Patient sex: M
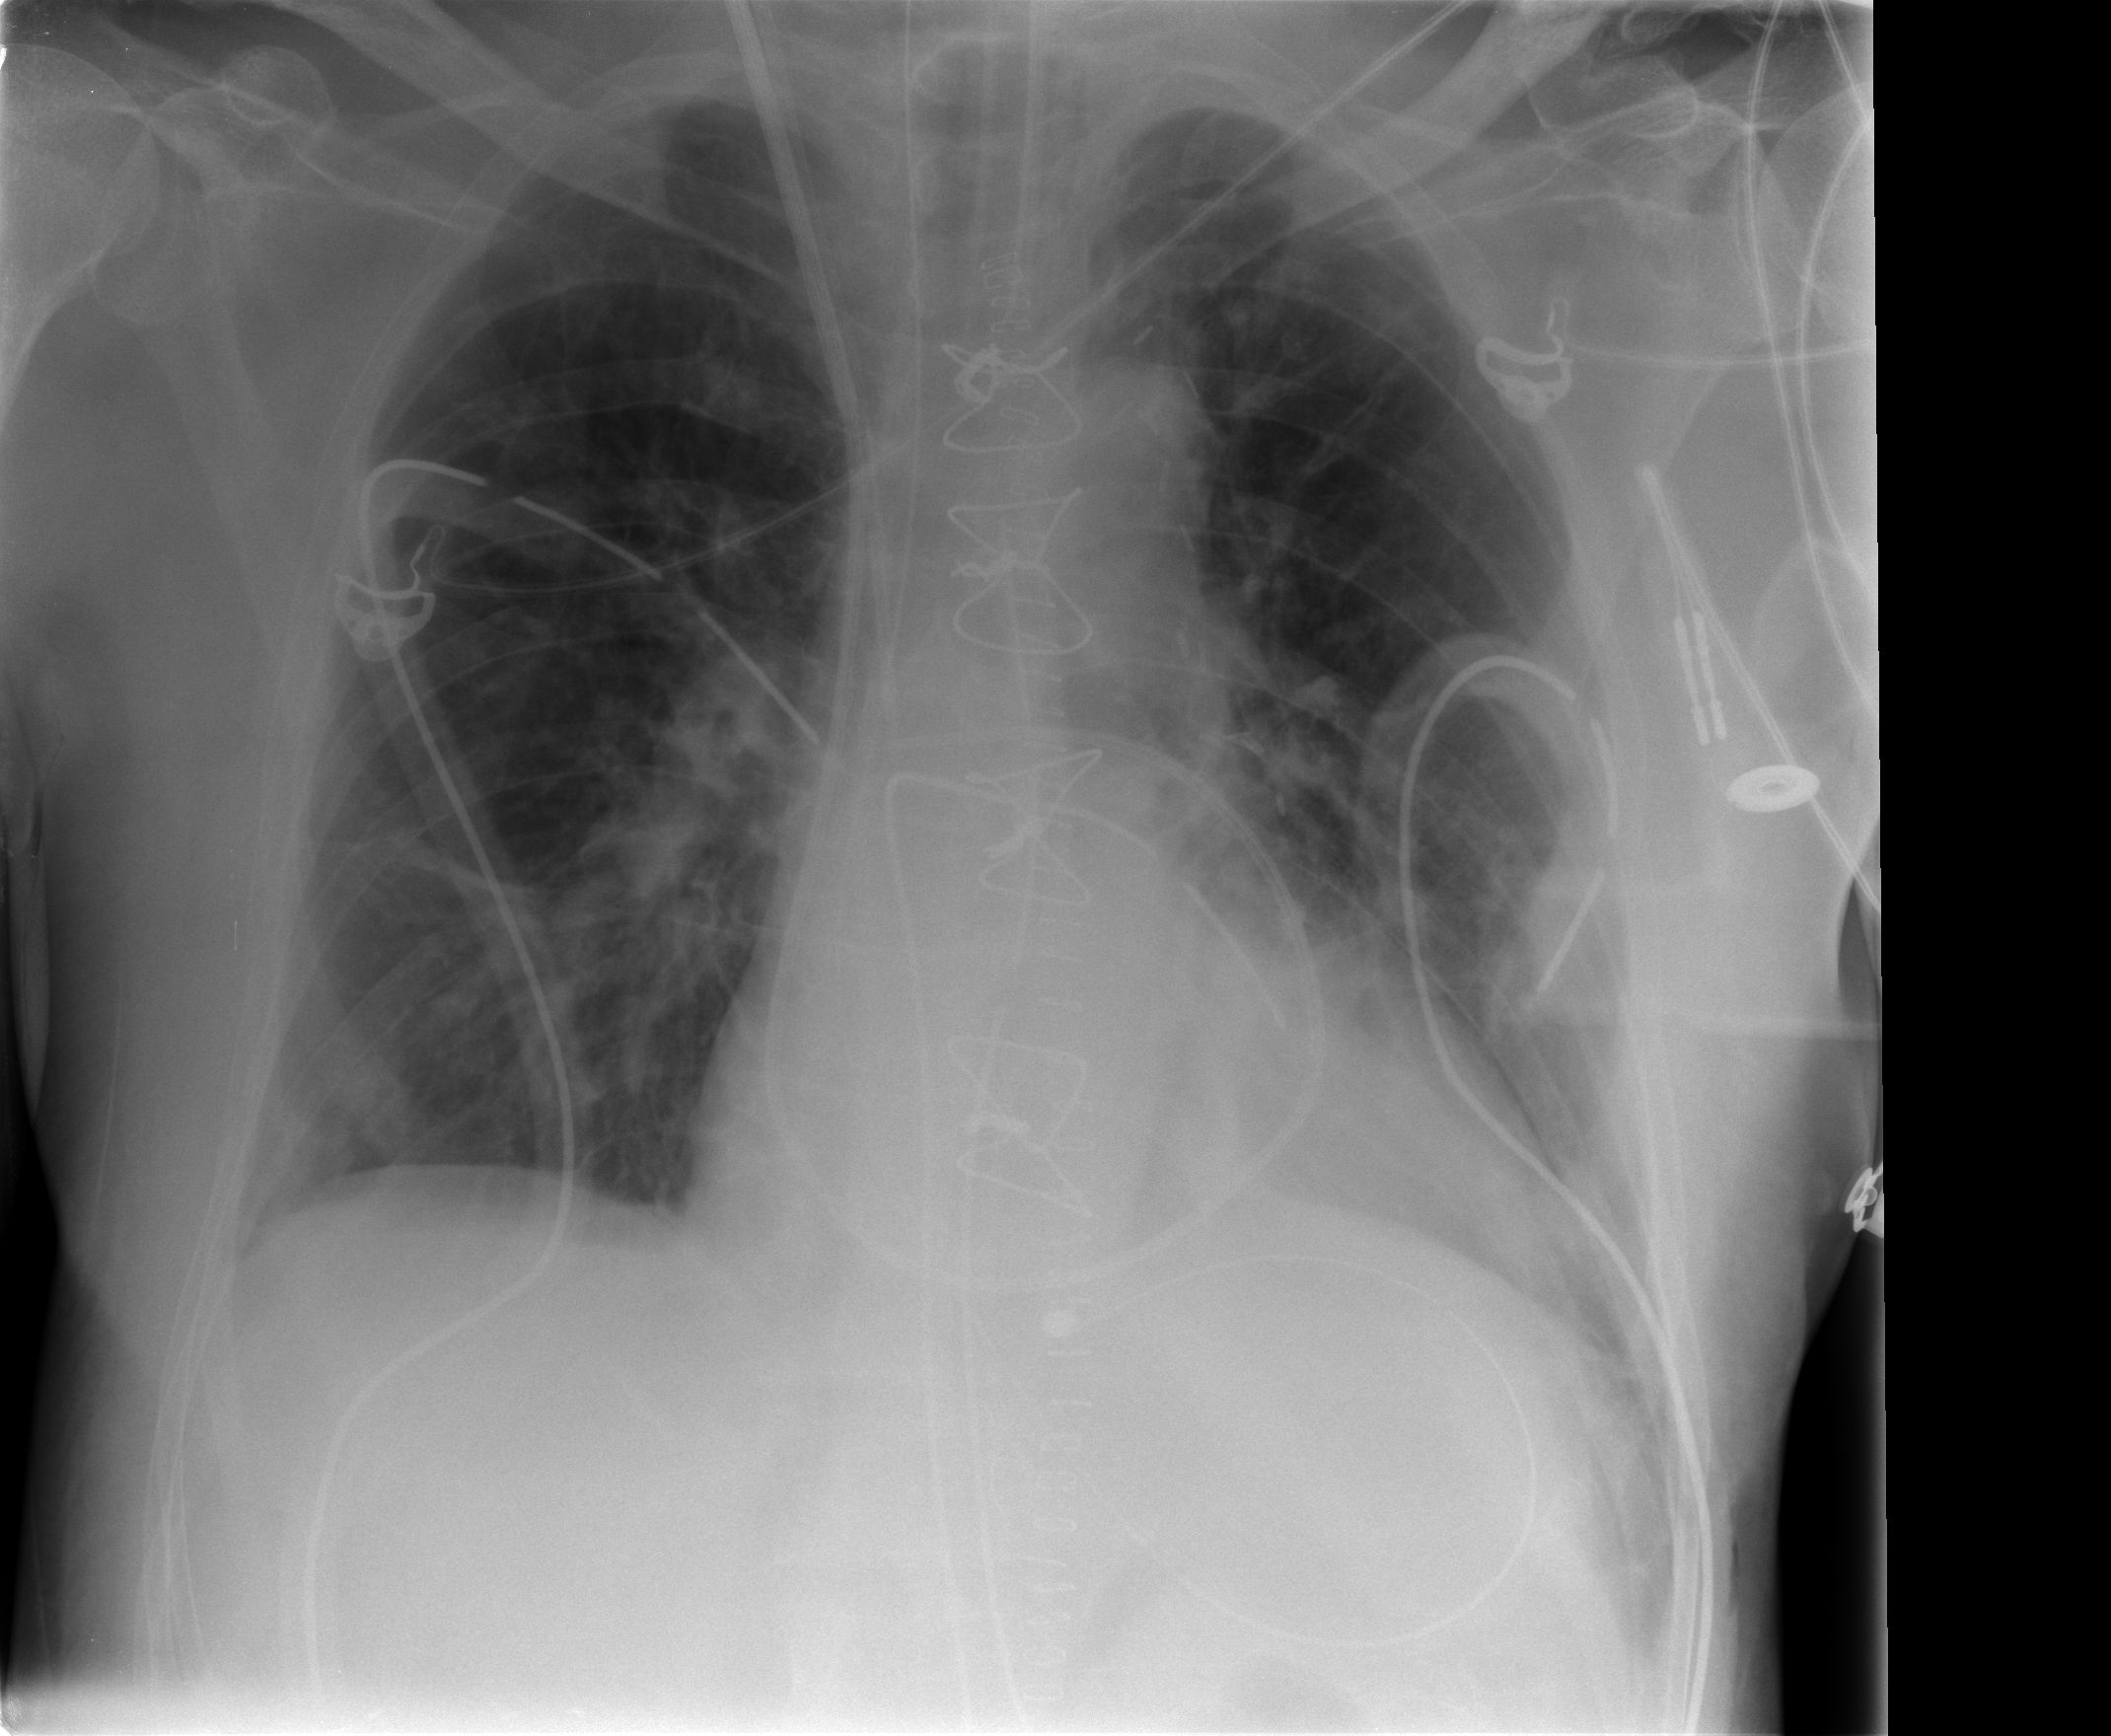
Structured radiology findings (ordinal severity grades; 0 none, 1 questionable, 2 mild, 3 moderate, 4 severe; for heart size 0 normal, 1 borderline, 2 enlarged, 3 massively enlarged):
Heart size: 2
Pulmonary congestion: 2
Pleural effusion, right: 0
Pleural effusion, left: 0
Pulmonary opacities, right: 0
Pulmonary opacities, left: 0
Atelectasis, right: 2
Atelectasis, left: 2